Question: How can i include a resource in a .NET PE (Portable Executable) in Visual Studio 2010?
In the <URL> we would create a resource script file:
:
'''
jqueryjs RCDATA "jquery.js"
SplashLogo PNG "Hello world.png"
ReportLogo RCDATA "ReportLogo.png"
Users ICON "User XP.ico"
Toolbar BITMAP "StandardToolbar24_32bpp.bmp"
'''
Add that file to the project, and the compiler would compile the '.rc' file; including resources in the final executable image.
What is the managed/.NET/Visual Studio mechanism to include resources?
## See also
- <URL>
---
These have to be resources; you know the kind that everyone can read as resources:
- - - <URL>'res://c:
oo\MyProgram.exe/PNG/SplashLogo'
---
Things i've tried that don't work:
1. Adding resources to the Resources.resx file:
2. Adding resources to the Resources.resx file, and specifying a build action of Resource: (also tried Build actions: Embedded Resource, as was suggested to me in 2008)
---
What didn't work
i tried adding a file ('wumpa.rc') to the project:
:
'''
SplashPNG PNG "Splash.png"
'''
By default it didn't work. i tried changing the of 'wumpa.rc':
- - - -
What i get (nothing):
<URL>
What i expect (something):
<URL>
And then when you point Internet Explorer at the resource (using its 'res' protocol):
'''
res://C:\Develop\Avatar\LocaleInfo\LocaleInfo.exe\PNG\SplashPNG
'''
IE can find it:

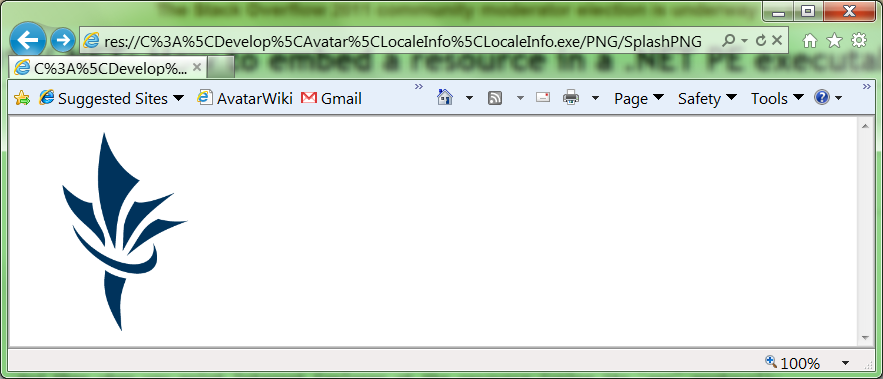
Answer: Managed resources are embedded into assemblies in a different way from Win32 resources - the "Embedded resource" option embed your resource into the output assembly, but
not in a way that is accessible using things like the "res" protocol.
You can either use a tool to embed a Win32 into an existing resource as described here: <URL>.
Alternatively you can use the '/win32res' csc.exe compiler option to embed a compiled '.res' resource. This option is not currently exposed as an option in Visual Studio 2010 however there is a series of instructions <URL>:
'''
<Target Name="BeforeBuild" Inputs="my_resource_file.rc" Outputs="my_resource_file.res">
<Exec Command="&quot;C:\Program Files\Microsoft Visual Studio 8\VCin
c.exe&quot; /r my_resource_file.rc" />
</Target>
'''
And then supply the 'Win32Resource' property to specify the output .res file:
'''
<Win32Resource>my_resource_file.res</Win32Resource>
'''
---
As an alternative you can use the <URL> as long as you don't mind editing MSBuild your .csproj file. A simple example:
'''
<UsingTask TaskName="RC" AssemblyName="Microsoft.Build.CppTasks.Common, Version=4.0.0.0, Culture=neutral, PublicKeyToken=b03f5f7f11d50a3a"/>
<PropertyGroup>
<Win32Resource Condition="'$(Win32Resource)' != ''">@(ResourceCompile->'%(RelativeDir)%(filename).res')</Win32Resource>
</PropertyGroup>
<ItemGroup>
<ResourceCompile Include="test.rc" />
</ItemGroup>
<Target Name="ResourceCompile" BeforeTargets="BeforeCompile" Condition="'@(ResourceCompile)' != ''">
<RC Source="@(ResourceCompile)" />
</Target>
'''
This will only work if Visual C++ is installed.